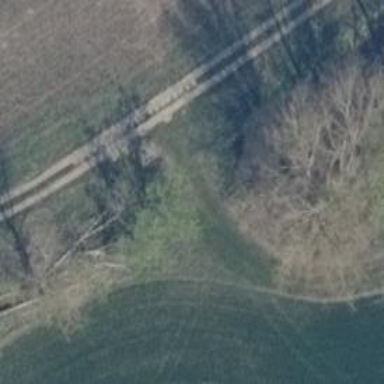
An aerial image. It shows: Row of trees in natural setting.